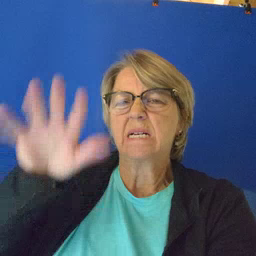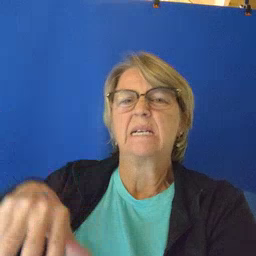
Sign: rain